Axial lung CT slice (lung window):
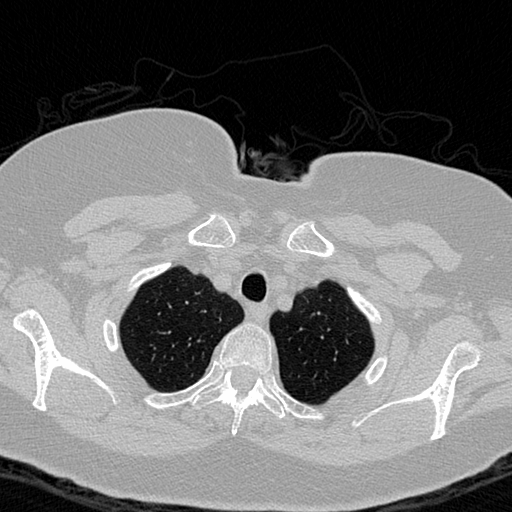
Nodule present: no